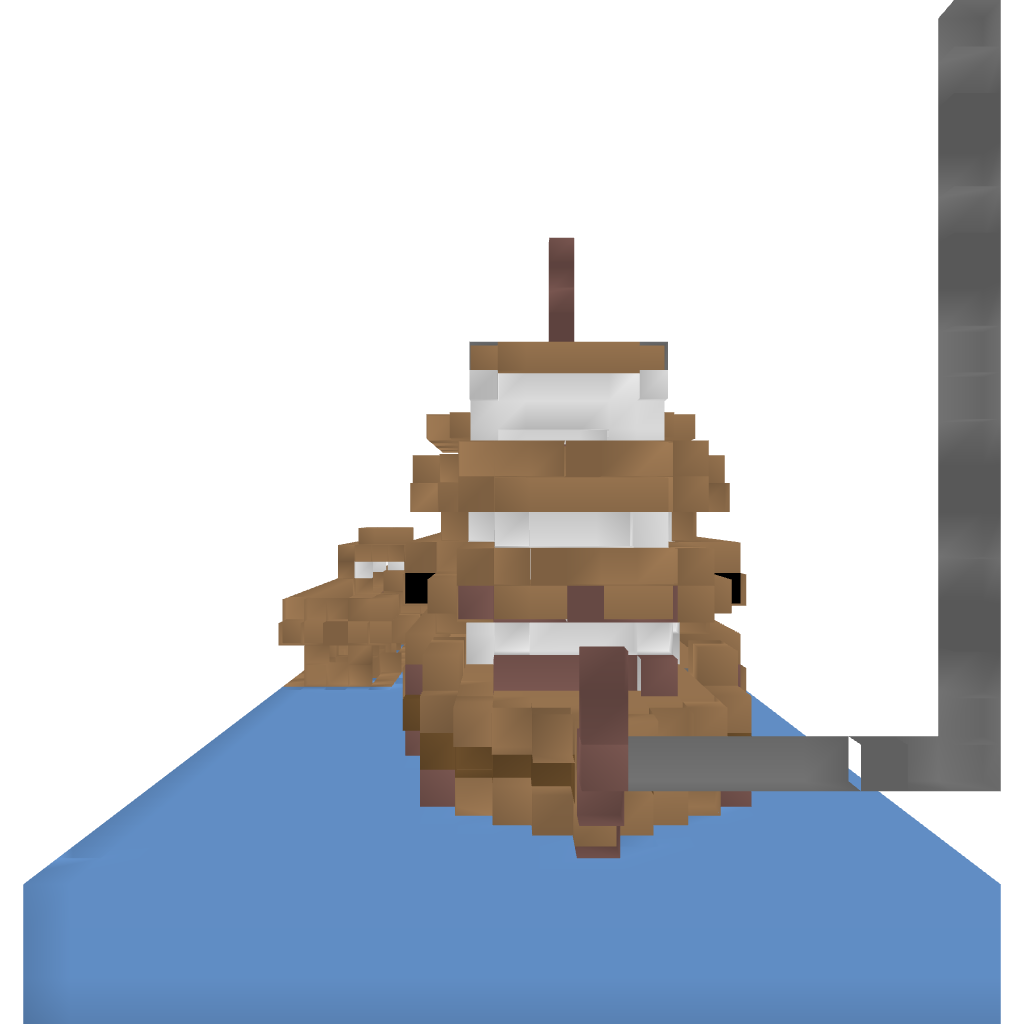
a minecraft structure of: AxiumSA Luxury Liner good quality